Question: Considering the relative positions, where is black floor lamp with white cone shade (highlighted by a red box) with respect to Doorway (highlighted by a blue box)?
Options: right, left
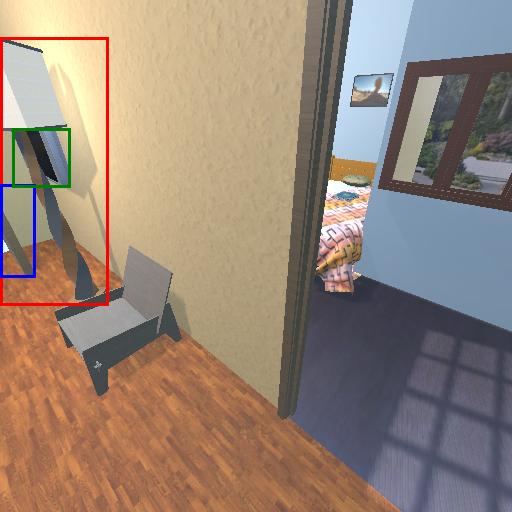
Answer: right